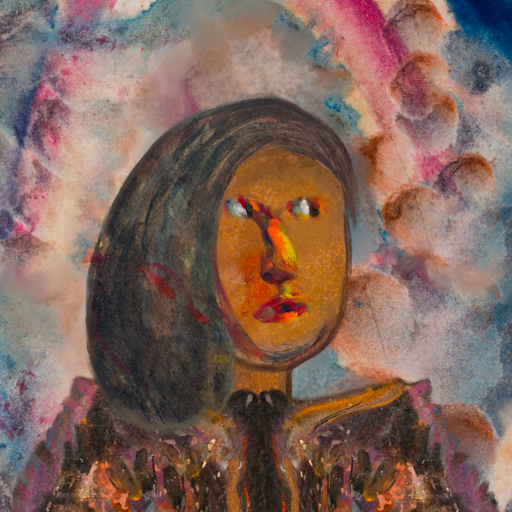
Background: Rupkatha, Head And Neck Side: Pipe, Face Side: An_Impression, Bust: Gypsy_Queen, Hair Side: Gypsy_Mother, Head Accessory: Blank, Second Necklace: Blank, Necklace: Blank, Baby: Blank